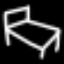
Label: bed